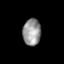
Tissue: skin
Cell type: Epithelial cells
Senescence score: 0.2282
Nuclear area (px): 475
Mean DAPI intensity: 149.941